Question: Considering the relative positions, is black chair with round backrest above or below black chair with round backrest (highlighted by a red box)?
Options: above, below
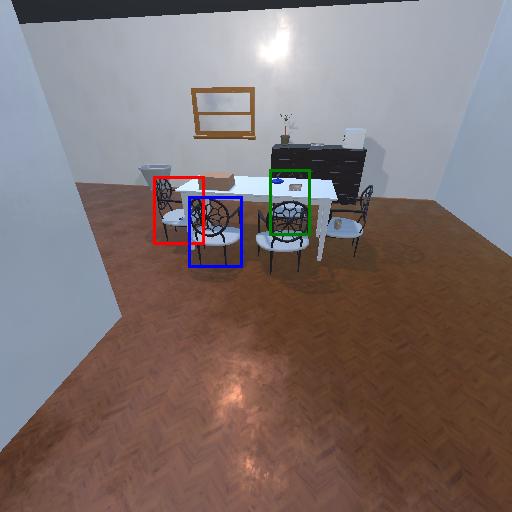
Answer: above